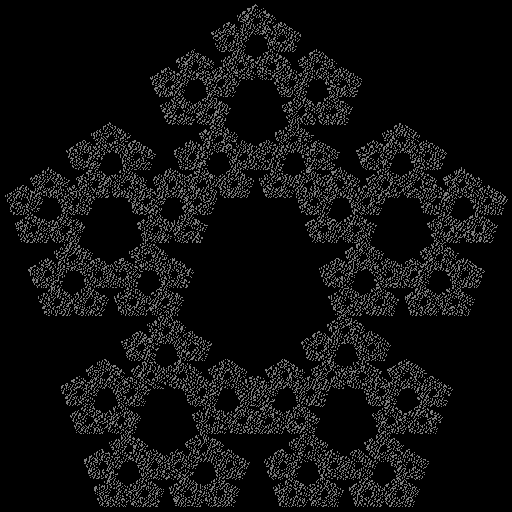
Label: sierpinski_pentagon